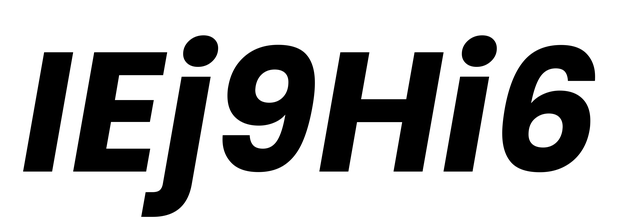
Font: Poppins-BoldItalic